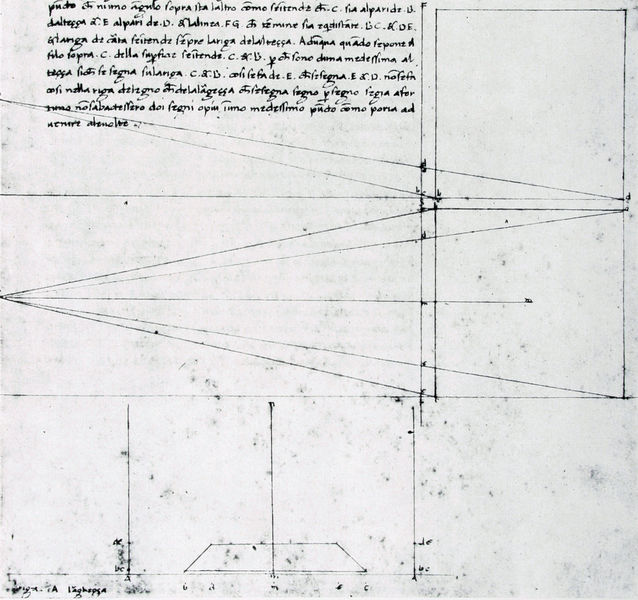
Titel: De Prospectiva Pingendi, Libro Terzo, Fig. XLV
Künstler: Piero della Francesca
Standort: Reggio Emilia
Institution: Biblioteca Panizzi
Schlagwörter: weiß, dreieck, ausschnitt, grau, raum, schwarz, skizze, zeichnung, blick, dach, masse, ornament, architektur, sehen, spiegelung, auge, blatt, renaissance, schrift, papier, italien, perspektive, fläche, linien, weis, zahlen, ziffern, gerade, tiefe, striche, fluchtlinien, punkte, tusche, buch, rechteck, strahlen, linie, kreuzung, schwarz-weiß, seite, illustration, text, buchstaben, punkt, beschriftung, entwurf, tinte, schema, flecken, pergament, geometrisch, strecke, fluchtpunkt, griechisch, konstruktion, plan, achse, achsen, zeilen, lineal, kanten, geometrie, quadrat, texte, konstrukt, geraden, handschrift, beschreibung, erklärung, grundriss, traktat, leonardo, winkel, statik, latein, da vinci, leonardo da vinci, berechnung, handschriftlich, abmessung, mathematik, maßangabe, rechnung, fluchten, vermaßung, theorie, kontruktion, messung, stricht, senkrechte, italienisch, erläuterung, koordinaten, technische zeichnung, geometire, streckung, konstruiert, linine, lehrbuch, trapez, diagramm, waagerechte, lichtstrahle, doppellinie, entwurk, geometrioe, itallienisch, korrektheit, kreuzungspunkte, leonado, leonardao, spiegelschrift, perspektivkonstruktion, fluchtung, timo, diagram, perspektiver